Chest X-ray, PA view. Patient: 66 years old, sex M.
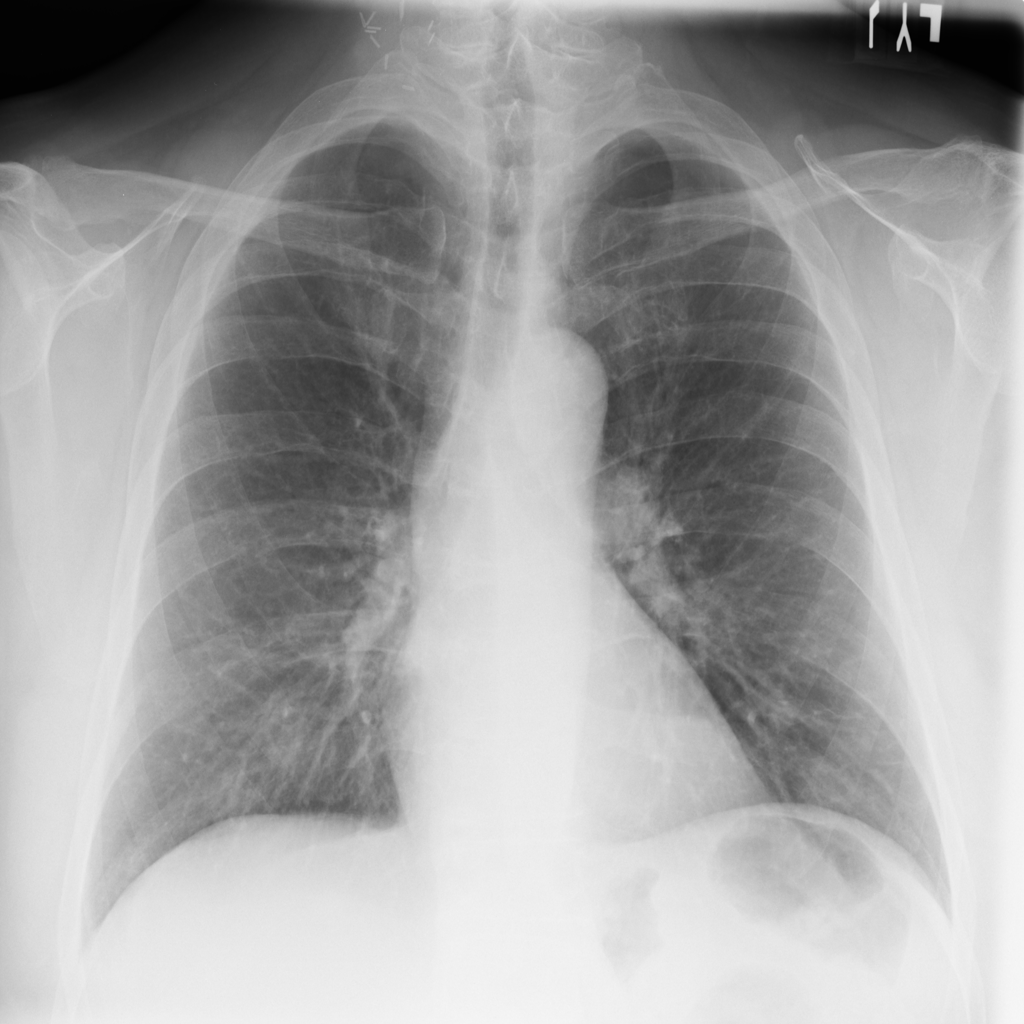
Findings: No Finding